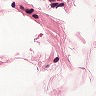
Metastatic tissue present: no